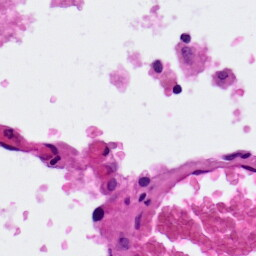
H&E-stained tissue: Lung